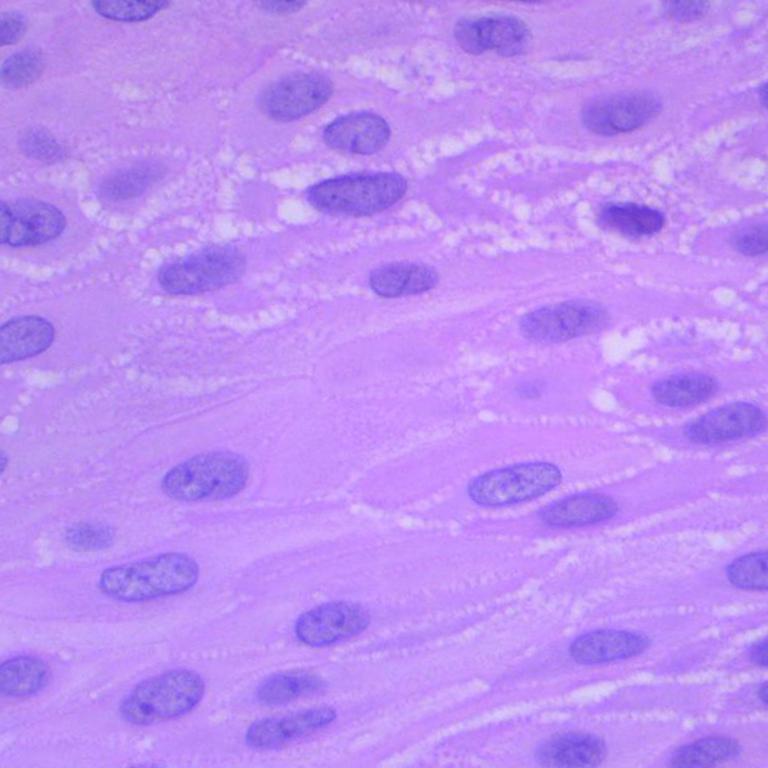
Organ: lung
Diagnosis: squamous carcinomas